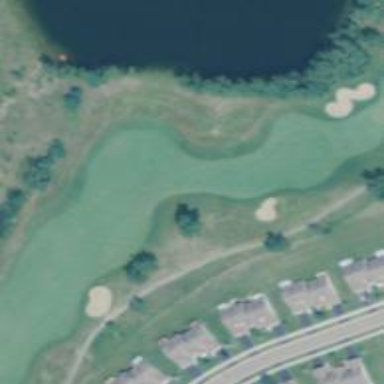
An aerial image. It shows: Grassy area designated as golf fairway.